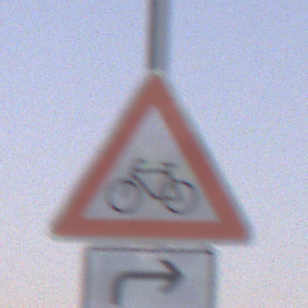
Verkehrszeichen: RadverkehrRechts
Zusatzzeichen unten: RichtungsangabeDurchPfeile5
Umgebung: Outdoor, Nature
Tageszeit: Dusk
Wetter: Clear
Licht: Natural
Jahreszeit: NotSpecified
Kontrast: LowContrast